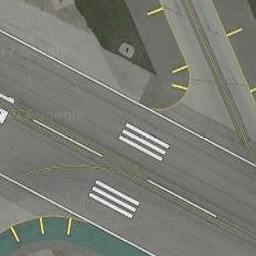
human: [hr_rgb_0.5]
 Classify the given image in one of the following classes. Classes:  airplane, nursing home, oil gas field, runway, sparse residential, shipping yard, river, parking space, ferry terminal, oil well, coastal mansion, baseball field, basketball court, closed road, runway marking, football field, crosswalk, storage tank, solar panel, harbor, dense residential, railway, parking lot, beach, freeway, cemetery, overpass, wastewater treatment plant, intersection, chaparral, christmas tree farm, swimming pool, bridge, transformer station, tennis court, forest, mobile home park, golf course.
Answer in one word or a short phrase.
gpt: runway